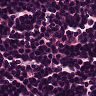
Metastatic tissue present: no